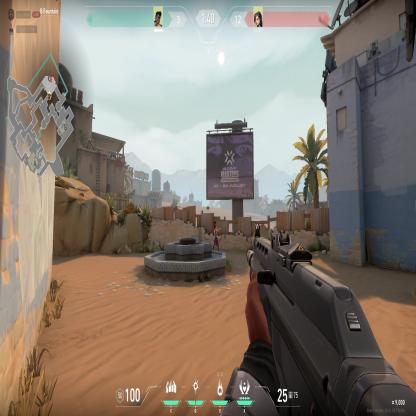
Label: enemy